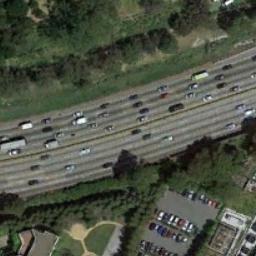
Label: freeway